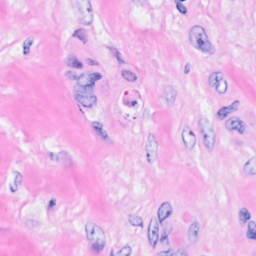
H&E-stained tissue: Breast